Question: I successfully published my app, but got this warning:

I don't have any warnings at build time. What should I do here?
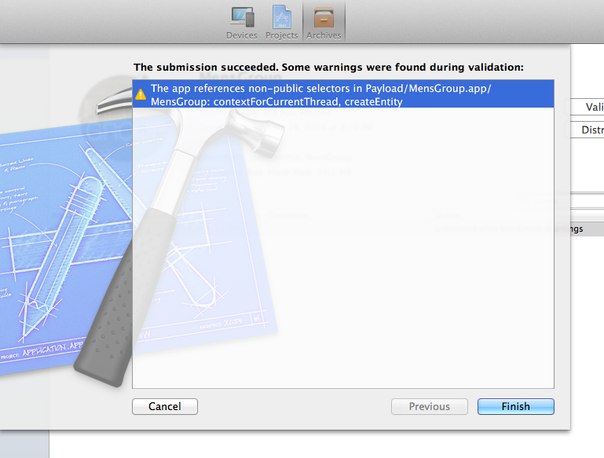
Answer: You are probably using MagicalRecord and can safely ignore this warning.